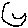
Label: moon